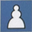
Piece: wP